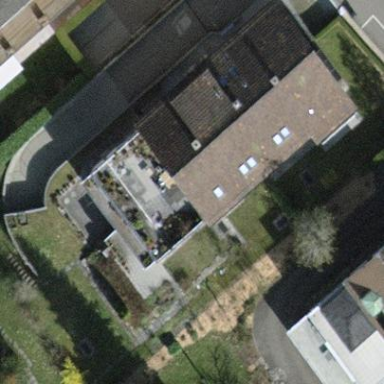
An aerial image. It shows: Building with gabled roof.